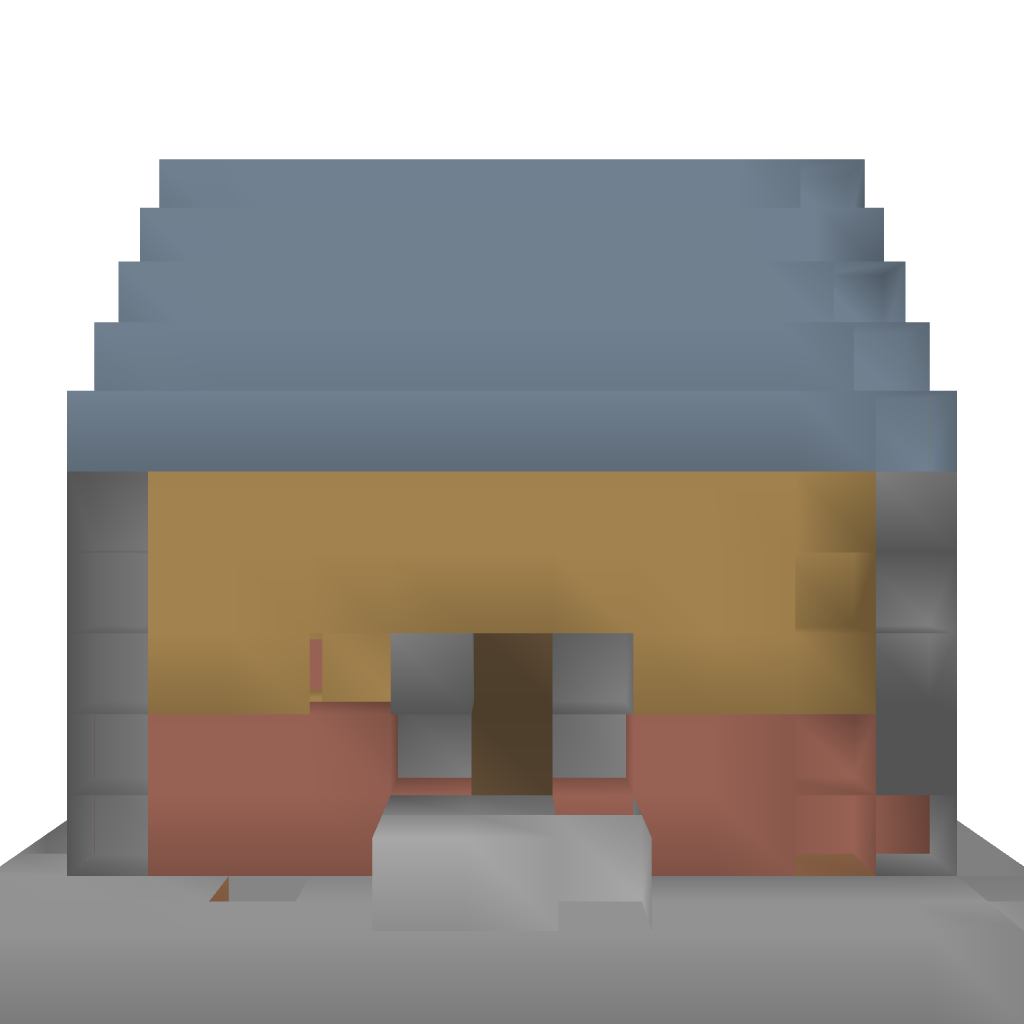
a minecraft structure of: Small Brick House